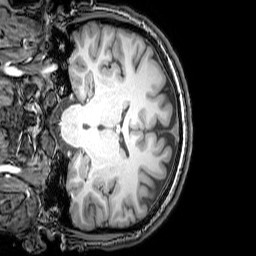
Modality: T1w
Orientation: coronal
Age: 25
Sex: male
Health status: healthy
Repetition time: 0.081 s
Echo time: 0.037 s